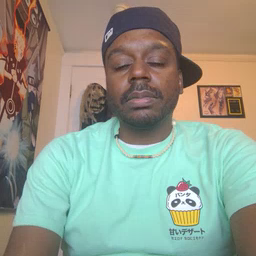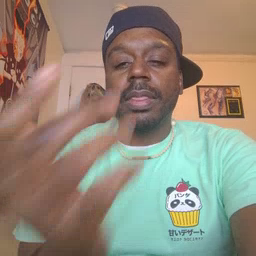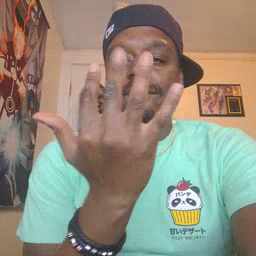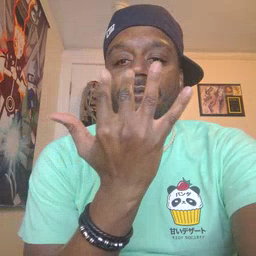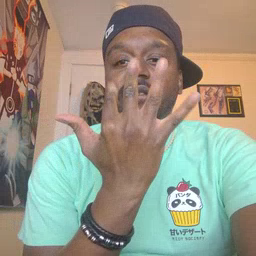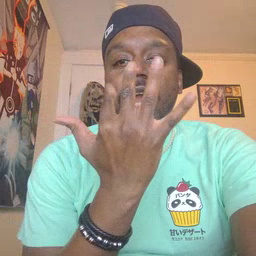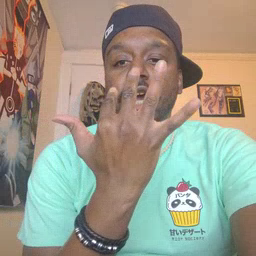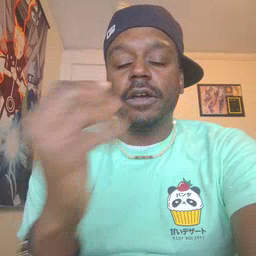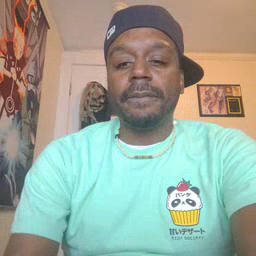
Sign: finger